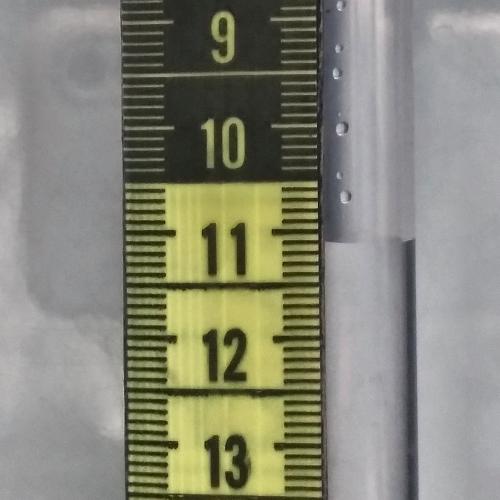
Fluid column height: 11.1 cm